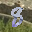
Label: 8